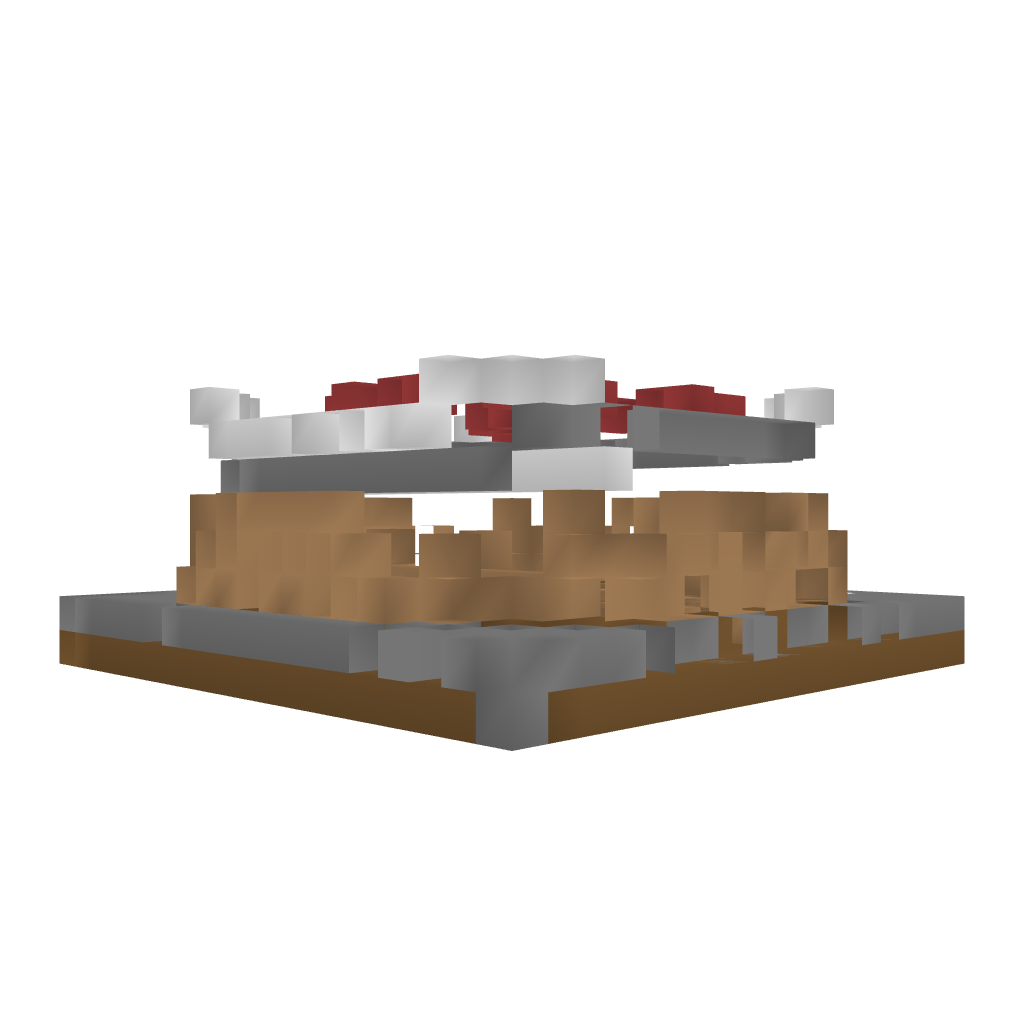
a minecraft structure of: Cake Shop bad low quality